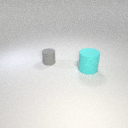
small gray rubber cylinder behind large cyan rubber cylinder